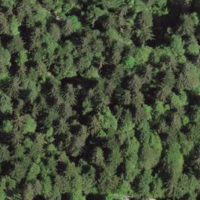
EUNIS habitat code: 43
Species observed at this site:
Neottia nidus-avis
Lathyrus vernus
Petasites albus